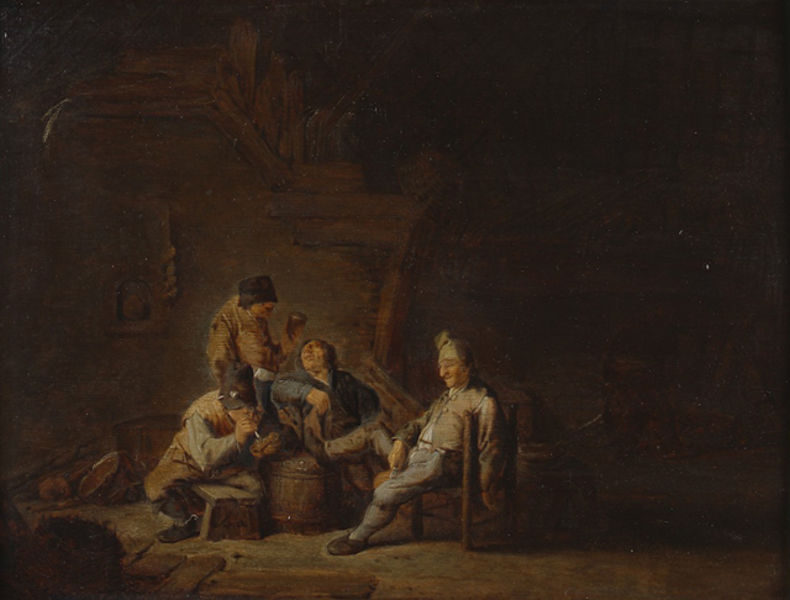
Titel: Bauern in der Schenke
Künstler: Adriaen van Ostade
Standort: Karlsruhe
Institution: Staatliche Kunsthalle Karlsruhe
Schlagwörter: chair, hat, men, steps, stool, white, arm, bench, black, chairs, dark, friends, group, interior, nose, old, painting, room, sitting, talk, talking, three, woman, yellow, brown, pot, hand, wood, smoke, man, house, peasant, feet, light, night, drawing, shadow, coat, mouth, hats, pirates, peasants, vest, family, art, shoe, shoes, fire, cave, resting, shadows, impressionistic, cigarette, drunk, smoking, humans, saints, drink, poor, drinking, bowl, dirty, straw, leg, ugly, barrel, tired, jar, cavern, fun, drums, cellar, dim, nasty, hangout, recreational, alchohol, lazy, celler, fishbu, hangover